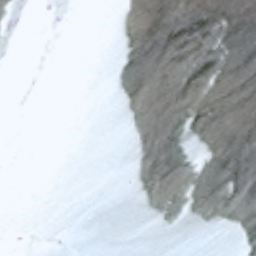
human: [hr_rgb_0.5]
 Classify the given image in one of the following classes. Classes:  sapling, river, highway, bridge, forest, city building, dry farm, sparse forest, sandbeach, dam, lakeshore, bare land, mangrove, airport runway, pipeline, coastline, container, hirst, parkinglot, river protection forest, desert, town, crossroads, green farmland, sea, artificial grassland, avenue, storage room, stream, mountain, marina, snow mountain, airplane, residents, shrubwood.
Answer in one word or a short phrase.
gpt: snow mountain